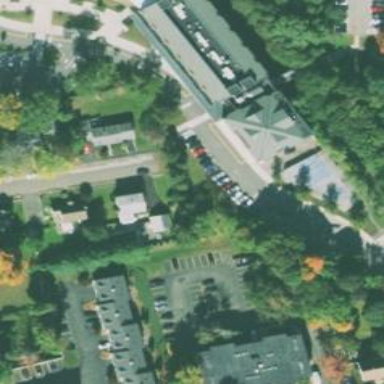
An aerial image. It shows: School building.